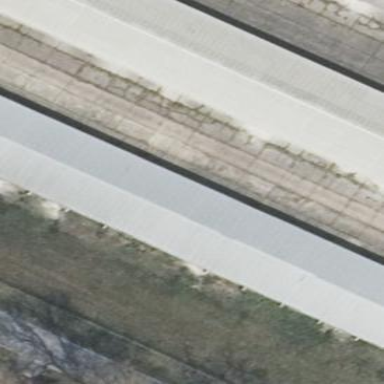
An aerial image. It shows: Industrial building.